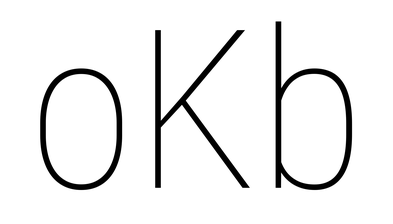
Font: Roboto_Condensed_Thin